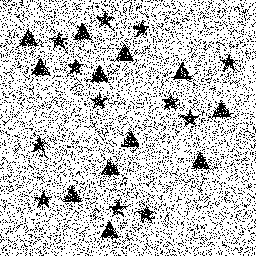
Squares: 0
Triangles: 12
Stars: 12
Total shapes: 24